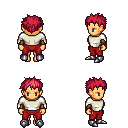
a pixel art fantasy rpg character, female body template, human, tanned skin, white long-sleeve shirt, red pants, ruby red bedhead hairstyle, cloth bracers, metal boots, four views (front, back, left, right), 2x2 character sprite sheet, small pixel art, hard edges, no anti-aliasing